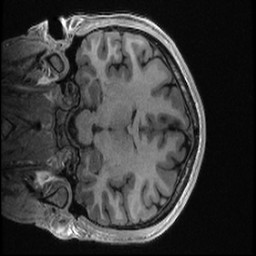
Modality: T1w
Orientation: coronal